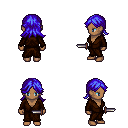
a pixel art fantasy rpg character, female body template, human, dark skin, brown robe, red pants, blue loose hair, dagger, four views (front, back, left, right), 2x2 character sprite sheet, small pixel art, hard edges, no anti-aliasing